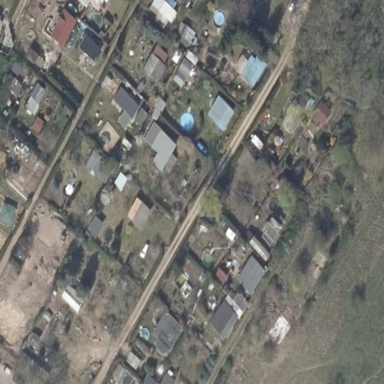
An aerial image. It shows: Allotments area.